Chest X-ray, PA view. Patient: 64 years old, sex M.
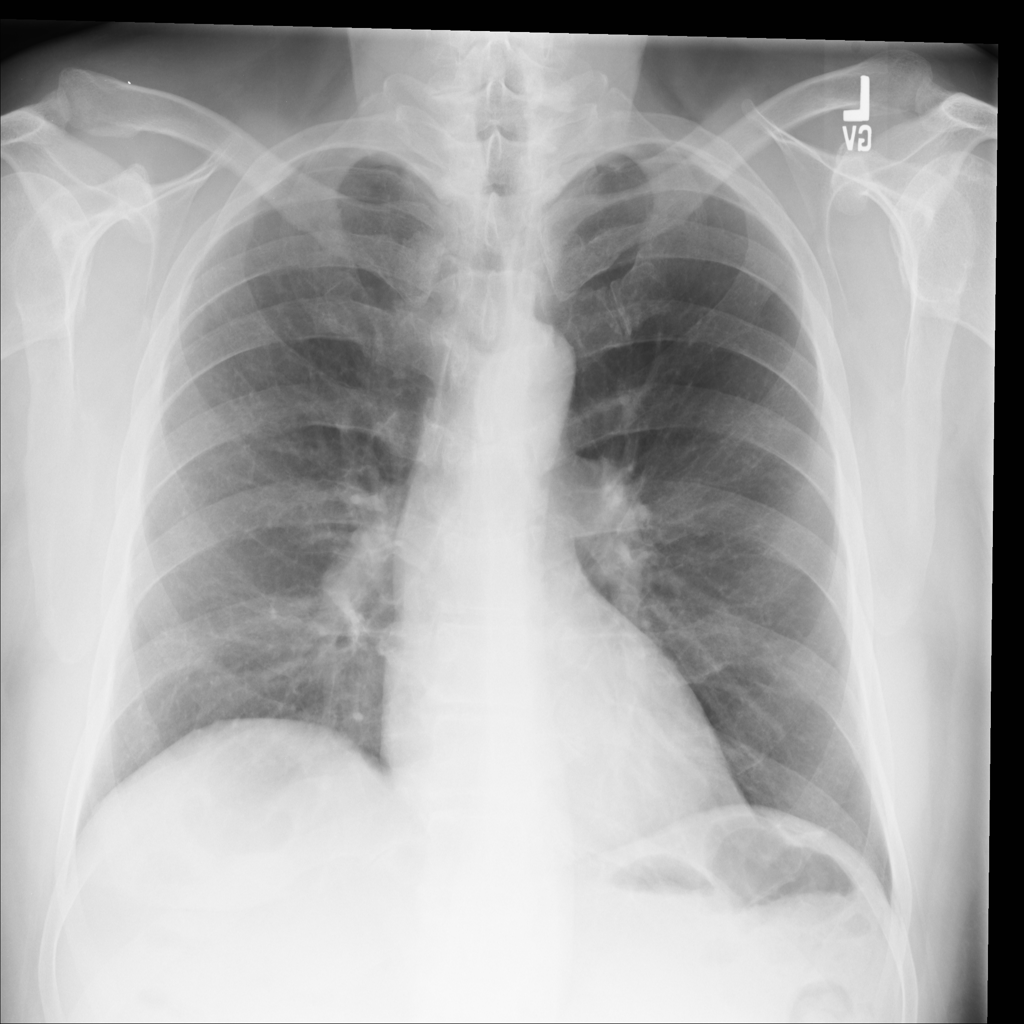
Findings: No Finding